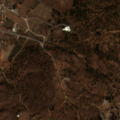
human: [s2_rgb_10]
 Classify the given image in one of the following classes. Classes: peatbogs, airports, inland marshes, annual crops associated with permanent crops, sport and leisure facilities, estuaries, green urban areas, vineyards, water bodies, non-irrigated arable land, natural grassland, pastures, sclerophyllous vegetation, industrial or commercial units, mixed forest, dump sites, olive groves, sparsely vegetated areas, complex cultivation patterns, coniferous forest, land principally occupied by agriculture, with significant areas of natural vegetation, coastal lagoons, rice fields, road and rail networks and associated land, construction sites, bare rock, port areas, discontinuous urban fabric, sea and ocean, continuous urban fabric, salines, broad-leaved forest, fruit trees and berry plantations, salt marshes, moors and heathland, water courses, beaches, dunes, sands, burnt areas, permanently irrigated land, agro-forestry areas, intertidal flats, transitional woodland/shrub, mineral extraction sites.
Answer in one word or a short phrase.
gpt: discontinuous urban fabric, non-irrigated arable land, pastures, agro-forestry areas, broad-leaved forest